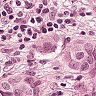
Metastatic tissue present: yes